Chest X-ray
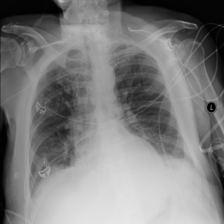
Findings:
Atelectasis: positive
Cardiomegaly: negative
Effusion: positive
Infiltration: positive
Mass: negative
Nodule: negative
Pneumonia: negative
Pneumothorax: negative
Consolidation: negative
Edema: positive
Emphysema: negative
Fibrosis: negative
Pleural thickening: negative
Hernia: negative